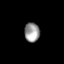
Tissue: lung
Cell type: Endothelial cells
Senescence score: 0.5496
Nuclear area (px): 286
Mean DAPI intensity: 152.545